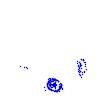
Particle: electron